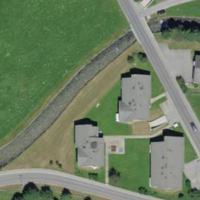
EUNIS habitat code: 55
Species observed at this site:
Corvus corone
Turdus merula
Parus major
Fringilla coelebs
Passer domesticus
Motacilla alba
Spinus spinus
Periparus ater